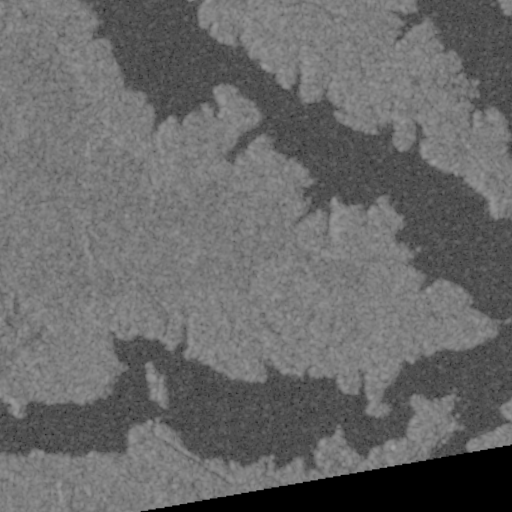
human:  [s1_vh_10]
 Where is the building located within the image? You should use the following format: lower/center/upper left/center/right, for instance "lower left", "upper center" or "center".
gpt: The building is located in the upper right of the image.
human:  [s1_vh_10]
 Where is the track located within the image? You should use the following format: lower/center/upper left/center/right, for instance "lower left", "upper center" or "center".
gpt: There is no track in the image.

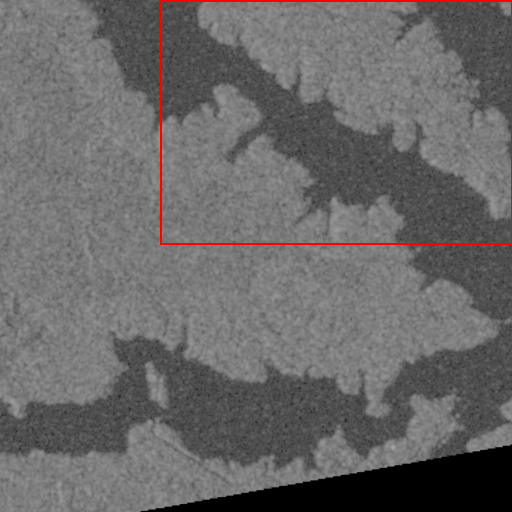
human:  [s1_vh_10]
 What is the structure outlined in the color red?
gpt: The structure outlined in red is a park.
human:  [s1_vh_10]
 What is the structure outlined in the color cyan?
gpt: There is no cyan outline.